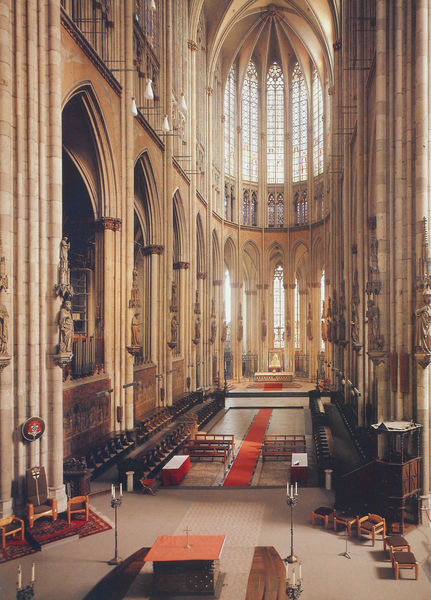
Titel: Kölner Dom, Chorgestühl
Standort: Köln, Dom (EU - D - NRW)
Schlagwörter: fenster, hell, licht, pfeiler, stühle, säule, rot, teppich, architektur, innenraum, kirche, gotik, engel, schiff, bogen, bank, kerzen, bögen, alter, kreuz, religion, altar, bänke, hauptschiff, kathedrale, kerzenleuchter, kirchenschiff, kreuzrippen, amiens, gotisch, kanzel, spitzbogen, apsis, messe, chor, heilige, gothik, basilika, hallenkirche, absis, 14. jahrhundert, 1250, 1350, mittlschiff, pfeilerfiguren